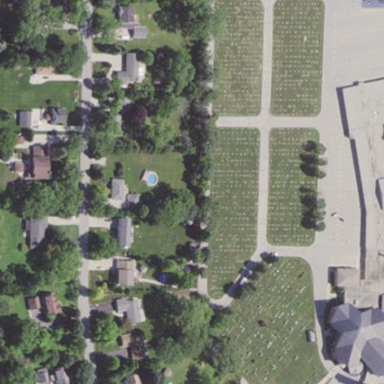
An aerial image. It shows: Cemetery with graves.